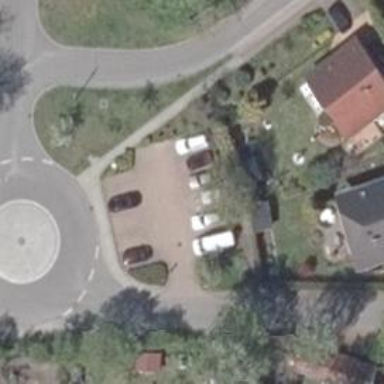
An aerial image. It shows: Footway along the road.